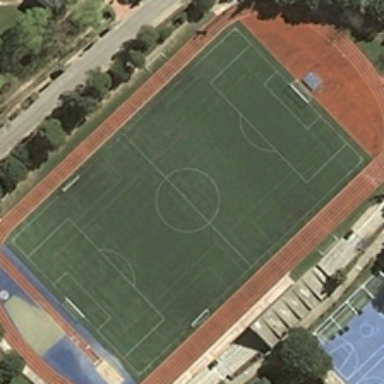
Some green trees are around a playground near a road .